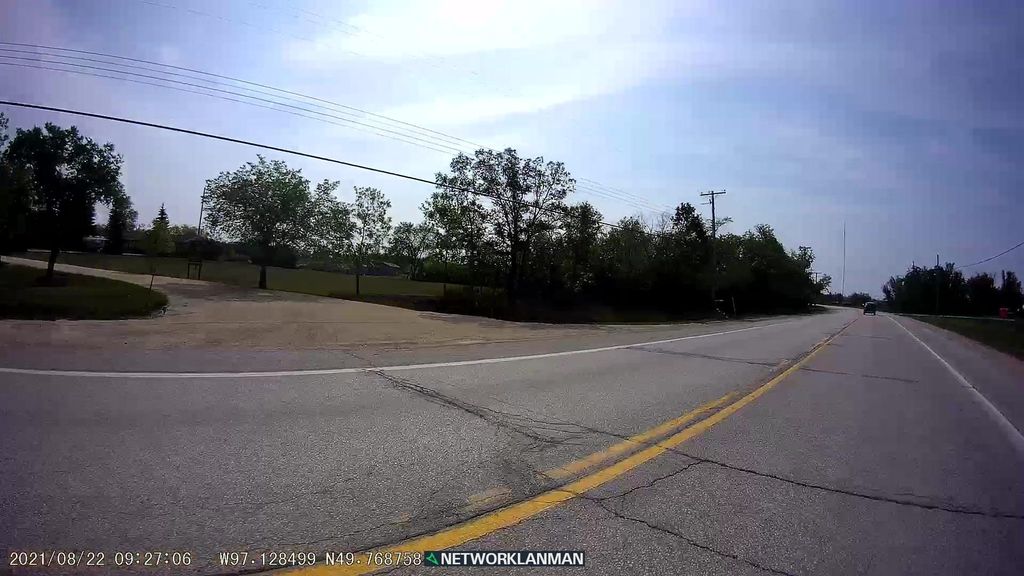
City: winnipeg